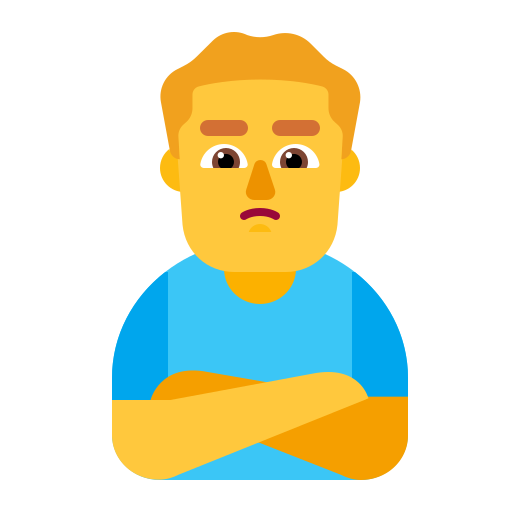
man pouting flat default